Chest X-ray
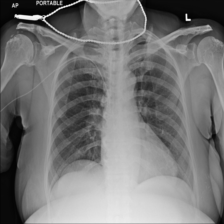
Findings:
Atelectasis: negative
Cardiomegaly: negative
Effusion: negative
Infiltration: negative
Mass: negative
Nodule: negative
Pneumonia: negative
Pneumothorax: negative
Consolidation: negative
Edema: negative
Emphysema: negative
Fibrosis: negative
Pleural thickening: negative
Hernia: negative